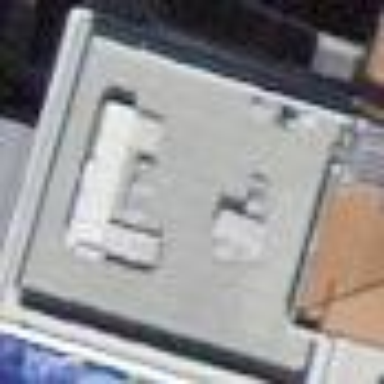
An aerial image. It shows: Garage with flat roof.